Question: This is a VB.NET winforms project, using EF. The ComboBox is bound to a seperate datasource which contains the colums tName and tNumber. TName is a brief description of that value and tNumber is the actual number that is saved in the Financial Table under column named transaction_type. Everything works flawlessly on the display of existing data that is in the Financial Table.
The comboboxes for each item in the grid all show the correct description for the transaction_type. But when ever I change the value of any of the combo boxes and click the save button it does not save any value to the transaction_type.
Any ideas why this might be? Any missing code I will add if required..
The form_load event looks like this:
'''
Private Sub paymentHistoryView_Load(ByVal sender As System.Object, ByVal e As System.EventArgs) Handles MyBase.Load
FinancialDataGridView.DataSource = db.financials.Where(Function(f) f.TenantId = tenentId).OrderBy(Function(f) f.transaction_date)
TranstypeBindingSource.DataSource = db.transtypes.OrderBy(Function(f) f.tNumber)
BindingNavigatorDeleteItem.Enabled = False
End Sub
'''
And the savebutton click event is as follows:
'''
Private Sub FinancialBindingNavigatorSaveItem_Click(sender As System.Object, e As System.EventArgs) Handles FinancialBindingNavigatorSaveItem.Click
db.SaveChanges()
End Sub
'''
The properties for the ComboBox are shown Below:

It should be noted that all other changes to the datagrid are saved correctly when the save button is clicked... After further testing the value will actually save if the ComboBox is no longer selected. I guess a work around would be to focus on something else after the value of a comboBox is changed. If this seems like the best way how would I hook on SelectedIndexChanged event for comboBoxs in the datagridview???
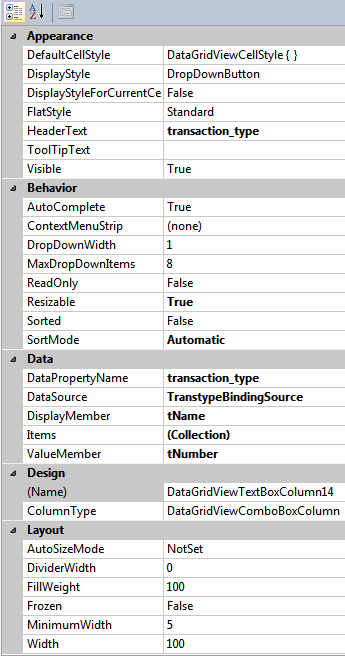
Answer: I think that if you check, the same thing will actually happen with the other columns in the datagridview, if you do not move out of the cell before clicking the save button. The good news is that you only need to add one line of code.
'''
FinancialDataGridView.CommitEdit(DataGridViewDataErrorContexts.CurrentCellChange)
'''
Now your SaveItem_Click event handler should look like this:
'''
Private Sub FinancialBindingNavigatorSaveItem_Click(sender As System.Object, e As System.EventArgs) Handles FinancialBindingNavigatorSaveItem.Click
FinancialDataGridView.CommitEdit(DataGridViewDataErrorContexts.CurrentCellChange)
db.SaveChanges()
End Sub
'''
This will commit the dirty cell before the save.
See <URL>